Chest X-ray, AP view. Patient: 14 years old, sex M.
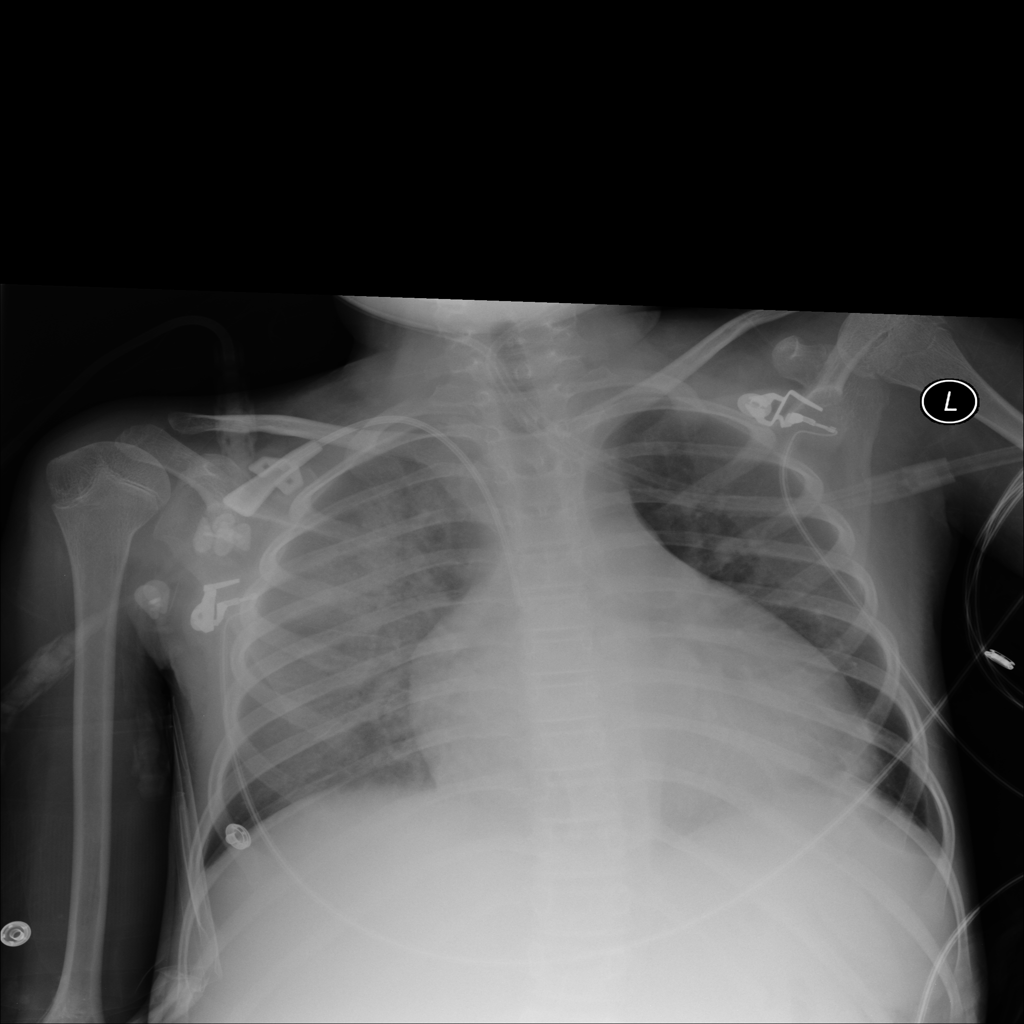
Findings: Cardiomegaly, Effusion, Infiltration